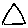
Label: triangle